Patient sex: M
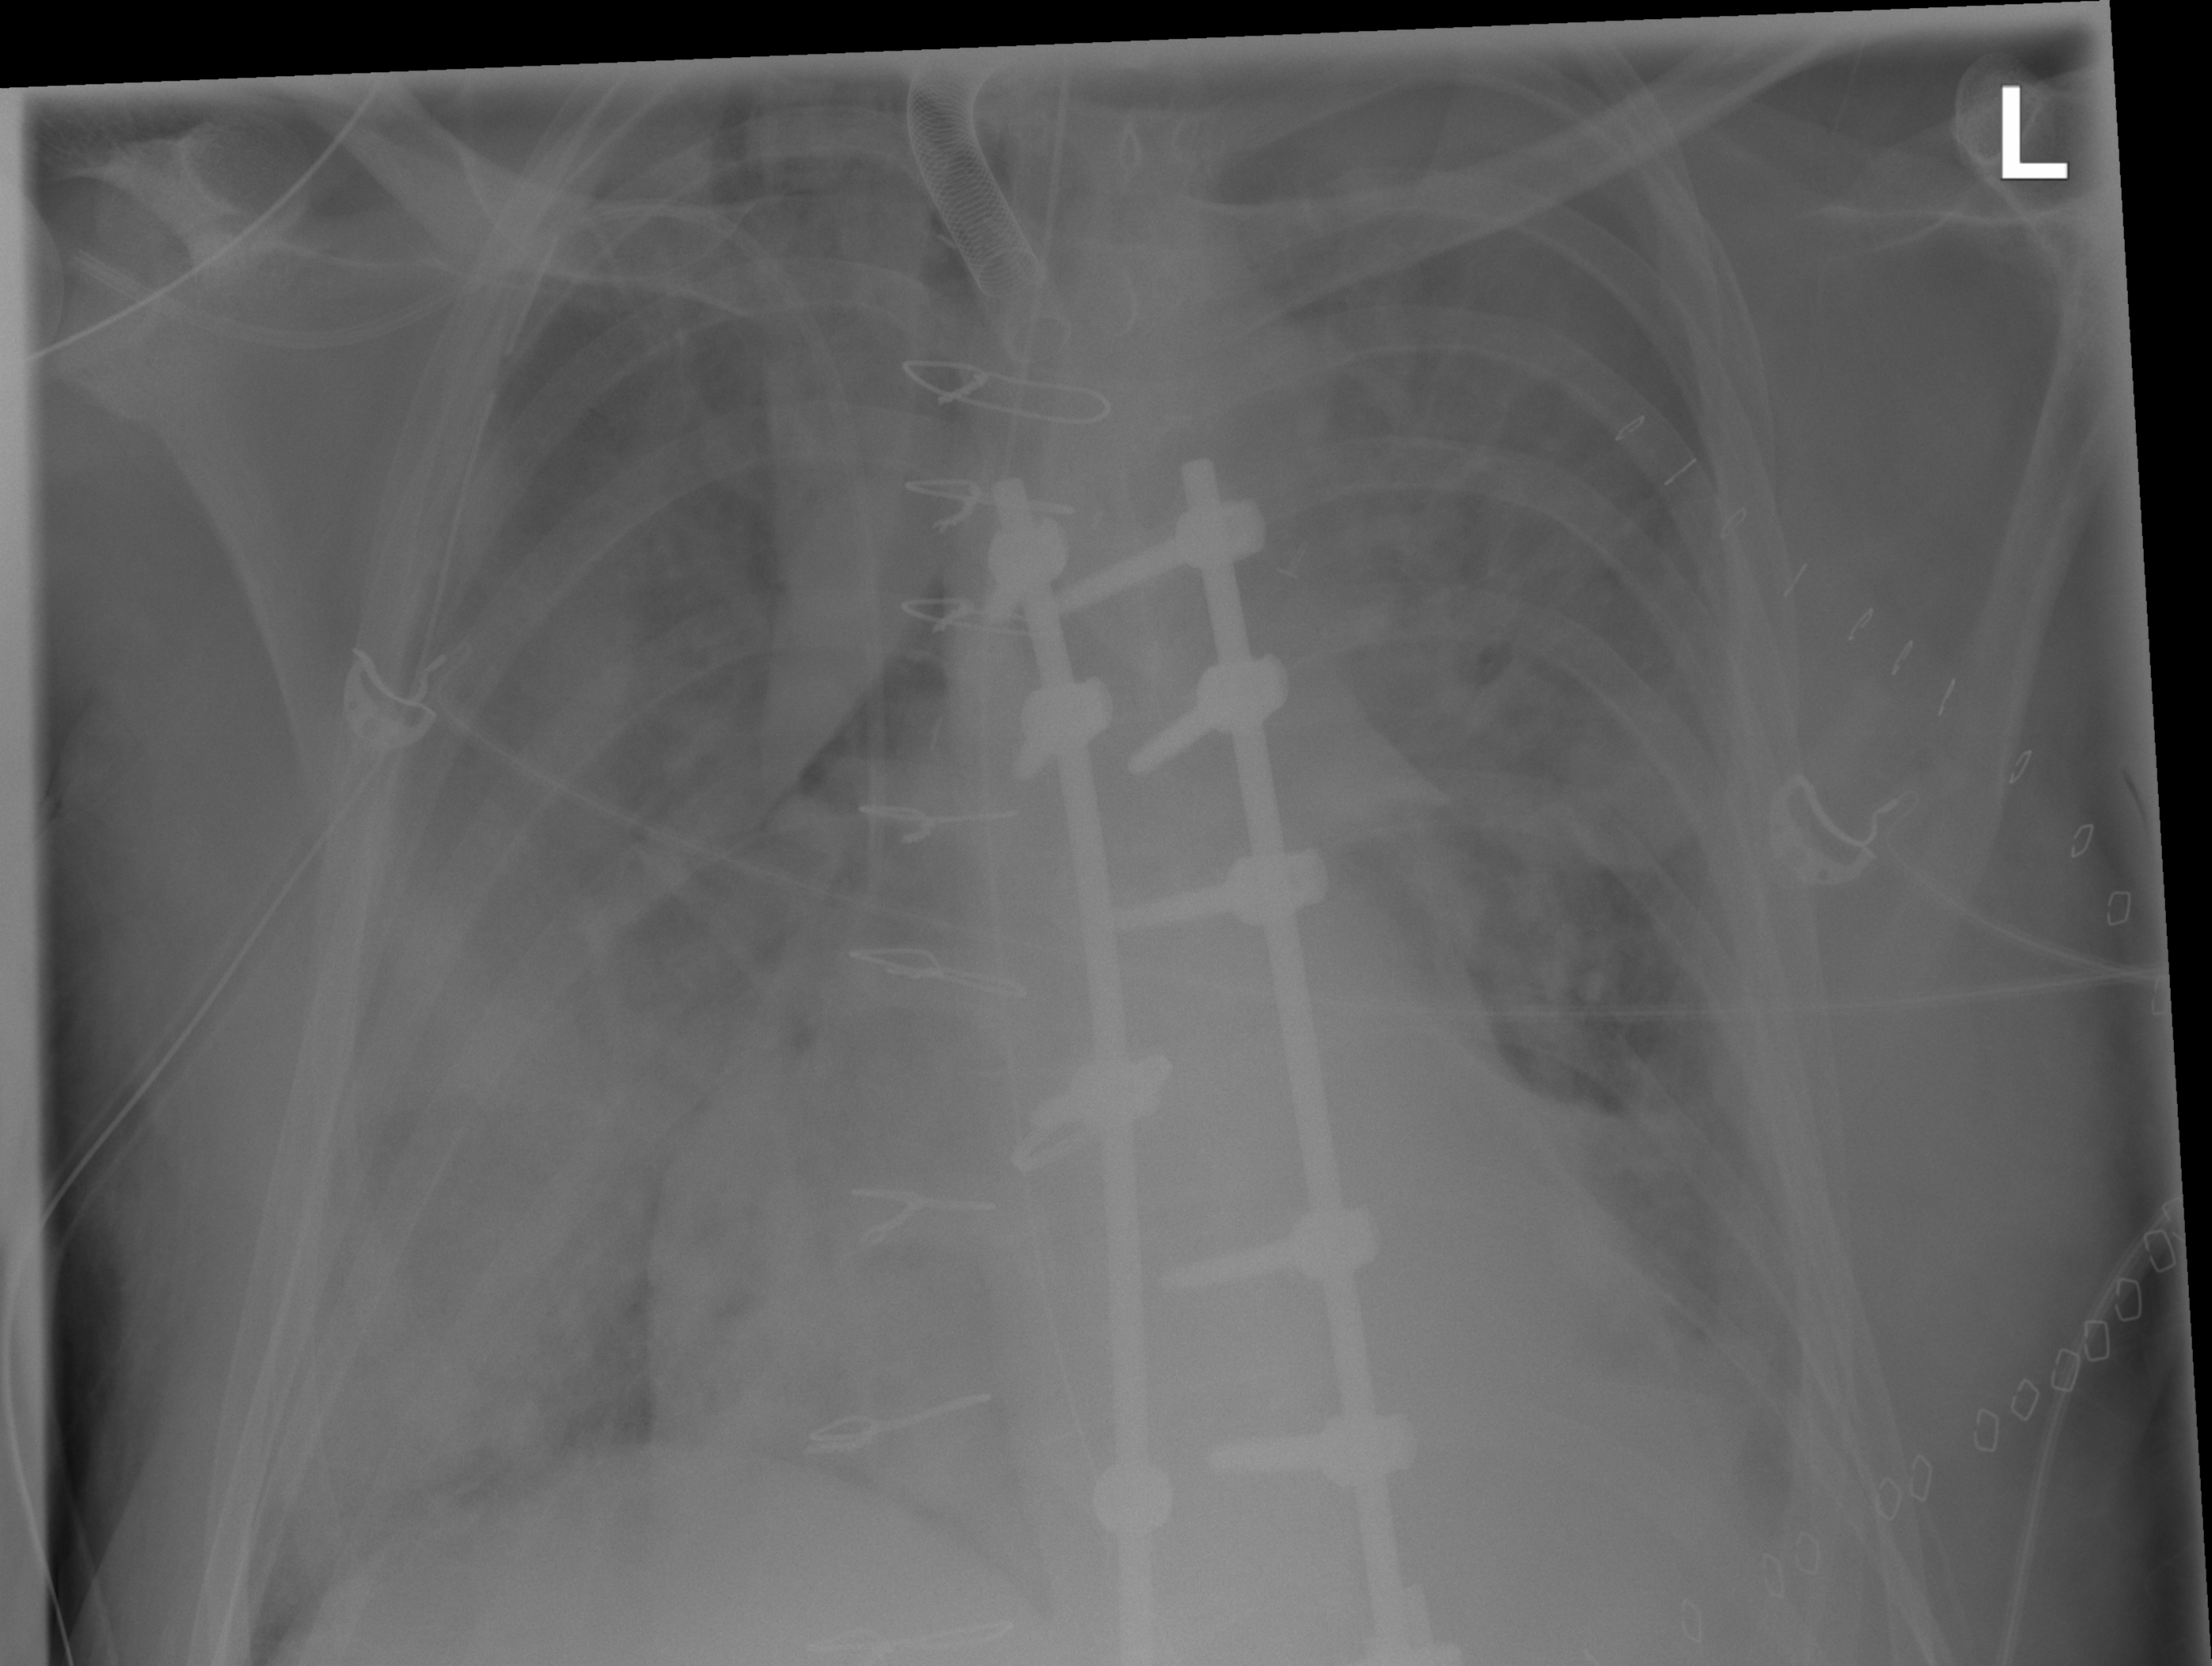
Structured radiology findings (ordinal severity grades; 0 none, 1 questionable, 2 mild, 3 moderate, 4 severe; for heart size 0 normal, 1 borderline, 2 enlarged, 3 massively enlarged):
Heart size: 1
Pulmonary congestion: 2
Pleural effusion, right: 2
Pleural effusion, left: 2
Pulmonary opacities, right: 3
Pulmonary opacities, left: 2
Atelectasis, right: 2
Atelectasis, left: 2